高二 · 解析几何
函数 $y=\tan x+\sin x-|\tan x-\sin x|$ 在区间 $\left(\frac{\pi}{2}, \frac{3 \pi}{2}\right)$ 内的图象是( )
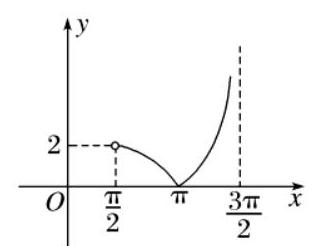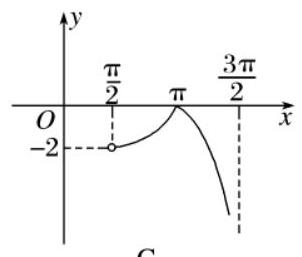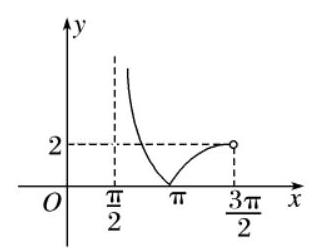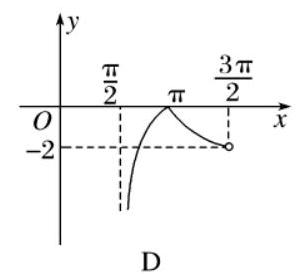

A

C

B

D
答案: D
解析: 当 $\\frac{\\pi}{2}<x<\\pi$ 时, $\\tan x<\\sin x, y=2 \\tan x<0$;
当 $x=\\pi$ 时, $y=0$;
当 $\\pi<x<\\frac{3 \\pi}{2}$ 时, $\\tan x>\\sin x, y=2 \\sin x<0$. 故选 D.